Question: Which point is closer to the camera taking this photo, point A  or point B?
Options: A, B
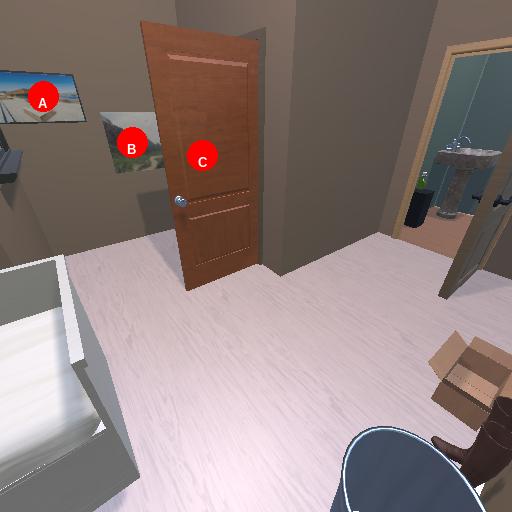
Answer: A